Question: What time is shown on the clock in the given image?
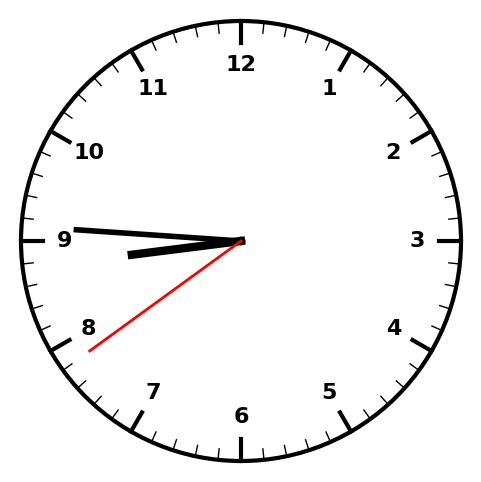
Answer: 08:45:39